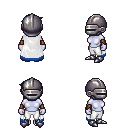
a pixel art fantasy rpg character, female body template, dark elf, purple skin, white trimmed cape, white pants, raven pixie cut hairstyle, metal helm, cloth bracers, metal boots, four views (front, back, left, right), 2x2 character sprite sheet, small pixel art, hard edges, no anti-aliasing